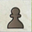
Piece: bP